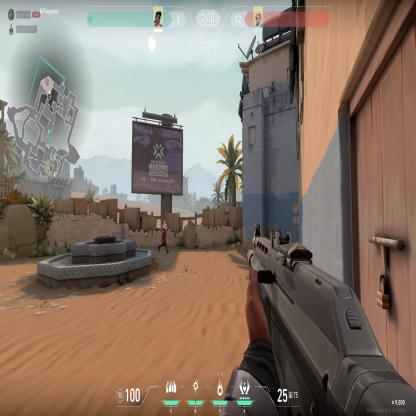
Label: enemy